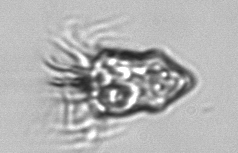
Label: Strombidium_inclinatum